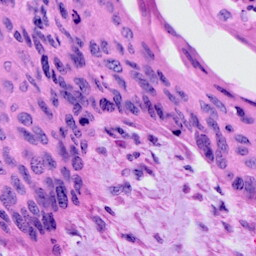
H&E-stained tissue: Cervix